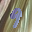
Label: 9